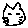
Label: cat